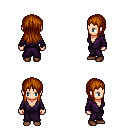
a pixel art fantasy rpg character, female body template, human, light skin, purple robe, gold greaves, brunette unkempt hairstyle, brown shoes, four views (front, back, left, right), 2x2 character sprite sheet, small pixel art, hard edges, no anti-aliasing